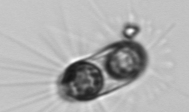
Label: Corethron_hystrix